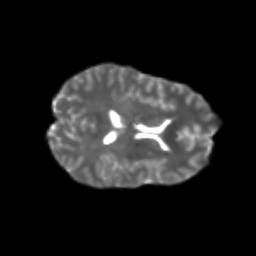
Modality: T2w
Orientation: axial
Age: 20
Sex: female
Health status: healthy
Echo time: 0.074 s